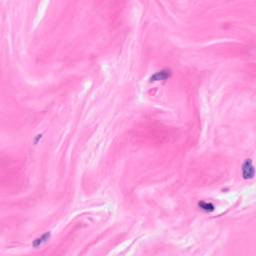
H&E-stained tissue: Breast